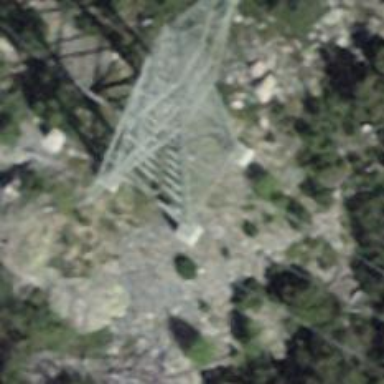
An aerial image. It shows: Power tower.